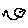
Label: bird